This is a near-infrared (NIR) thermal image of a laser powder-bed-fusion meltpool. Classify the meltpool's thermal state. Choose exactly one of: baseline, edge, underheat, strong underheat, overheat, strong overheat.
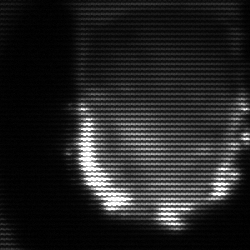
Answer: baseline